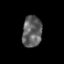
Tissue: prostate
Cell type: Epithelial cells
Senescence score: 0.2585
Nuclear area (px): 597
Mean DAPI intensity: 95.772